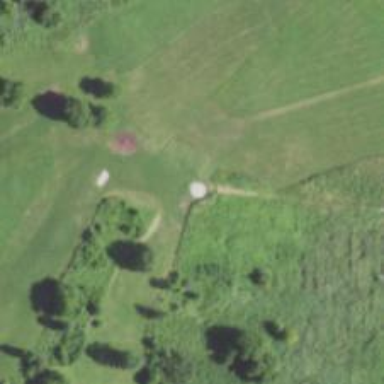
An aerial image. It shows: Disc golf tee area.